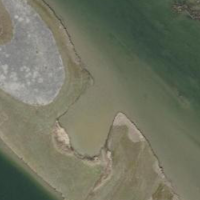
EUNIS habitat code: 15
Species observed at this site:
Lythrum salicaria
Alcedo atthis
Sylvia borin
Limosa lapponica
Limosa limosa
Aegithalos caudatus
Jynx torquilla
Sylvia atricapilla
Larus cachinnans
Spinus spinus
Poecile palustris
Cecropis daurica
Larus michahellis
Ardea alba
Erithacus rubecula
Tringa glareola
Tringa totanus
Tringa stagnatilis
Tringa erythropus
Tringa nebularia
Periparus ater
Tringa ochropus
Anas acuta
Himantopus himantopus
Cyanistes caeruleus
Lophophanes cristatus
Calidris ferruginea
Chloris chloris
Larus canus
Calidris melanotos
Pyrrhula pyrrhula
Passer domesticus
Pandion haliaetus
Remiz pendulinus
Mareca penelope
Passer montanus
Calidris alpina
Calidris canutus
Spatula clypeata
Saxicola rubetra
Mareca strepera
Locustella naevia
Mergus merganser
Milvus milvus
Milvus migrans
Locustella luscinioides
Arenaria interpres
Oriolus oriolus
Glareola pratincola
Gelochelidon nilotica
Numenius phaeopus
Phylloscopus trochilus
Motacilla alba
Numenius arquata
Actitis hypoleucos
Oenanthe oenanthe
Anas crecca
Emberiza citrinella
Prunella modularis
Gallinago gallinago
Strix aluco
Chroicocephalus ridibundus
Muscicapa striata
Platalea leucorodia
Phylloscopus collybita
Luscinia megarhynchos
Gallinula chloropus
Lymnocryptes minimus
Sitta europaea
Falco tinnunculus
Acrocephalus scirpaceus
Ficedula hypoleuca
Bubulcus ibis
Emberiza calandra
Acrocephalus arundinaceus
Acrocephalus schoenobaenus
Anas platyrhynchos
Alopochen aegyptiaca
Lanius excubitor
Aythya ferina
Streptopelia decaocto
Acrocephalus palustris
Ixobrychus minutus
Aythya fuligula
Regulus ignicapilla
Lanius collurio
Aythya marila
Streptopelia turtur
Carduelis carduelis
Nycticorax nycticorax
Phalacrocorax carbo
Egretta garzetta
Mergellus albellus
Ciconia nigra
Ciconia ciconia
Corvus corone
Haematopus ostralegus
Botaurus stellaris
Emberiza cirlus
Bucephala clangula
Cygnus columbianus
Pernis apivorus
Ardea purpurea
Cygnus olor
Cuculus canorus
Dryocopus martius
Certhia familiaris
Phoenicurus ochruros
Phoenicurus phoenicurus
Corvus corax
Branta ruficollis
Riparia riparia
Phoenicopterus roseus
Sturnus vulgaris
Troglodytes troglodytes
Corvus frugilegus
Aix galericulata
Turdus merula
Circus aeruginosus
Tachymarptis melba
Coracias garrulus
Hirundo rustica
Circus pygargus
Upupa epops
Turdus pilaris
Sterna hirundo
Regulus regulus
Calidris pugnax
Coccothraustes coccothraustes
Delichon urbicum
Tachybaptus ruficollis
Certhia brachydactyla
Tyto alba
Podiceps cristatus
Anthus trivialis
Turdus philomelos
Fulica atra
Falco subbuteo
Buteo lagopus
Anthus spinoletta
Dendrocopos major
Podiceps nigricollis
Turdus viscivorus
Falco peregrinus
Buteo buteo
Anthus pratensis
Turdus iliacus
Falco vespertinus
Alauda arvensis
Dendrocoptes medius
Pica pica
Burhinus oedicnemus
Garrulus glandarius
Columba livia
Saxicola rubicola
Panurus biarmicus
Picus viridis
Charadrius hiaticula
Motacilla cinerea
Grus grus
Linaria cannabina
Accipiter gentilis
Picus canus
Fringilla coelebs
Tadorna tadorna
Coloeus monedula
Columba palumbus
Chlidonias niger
Anser albifrons
Dryobates minor
Fringilla montifringilla
Parus major
Columba oenas
Larus argentatus
Anser anser
Anser indicus
Ichthyaetus melanocephalus
Accipiter nisus